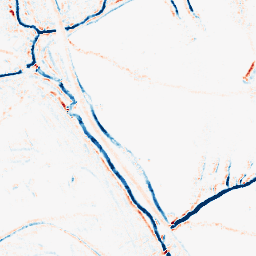
Category: morphological
Decomposition family: morphological_ellipse
Decomposition parameters: operation: average
width: 5
height: 5
Upsampling method: linear_exact
Upsampling parameters: scale: 4
Upsampling scale: 4